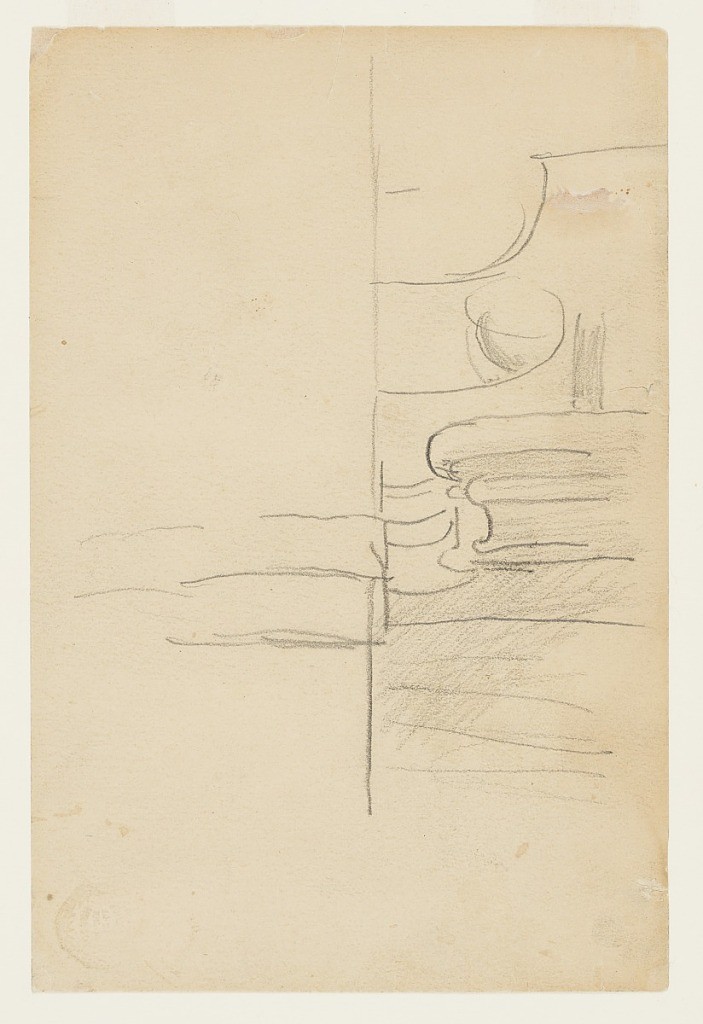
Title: Sketch of Details of a Ship's Railing
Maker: Winslow Homer, American, 1836–1910
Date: ca. 1895
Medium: Graphite on paper
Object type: Drawing
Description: Recto: Horizontal view  of undetermined objects sketched on surface.
Verso: Horizontal view of a portion of a railing.